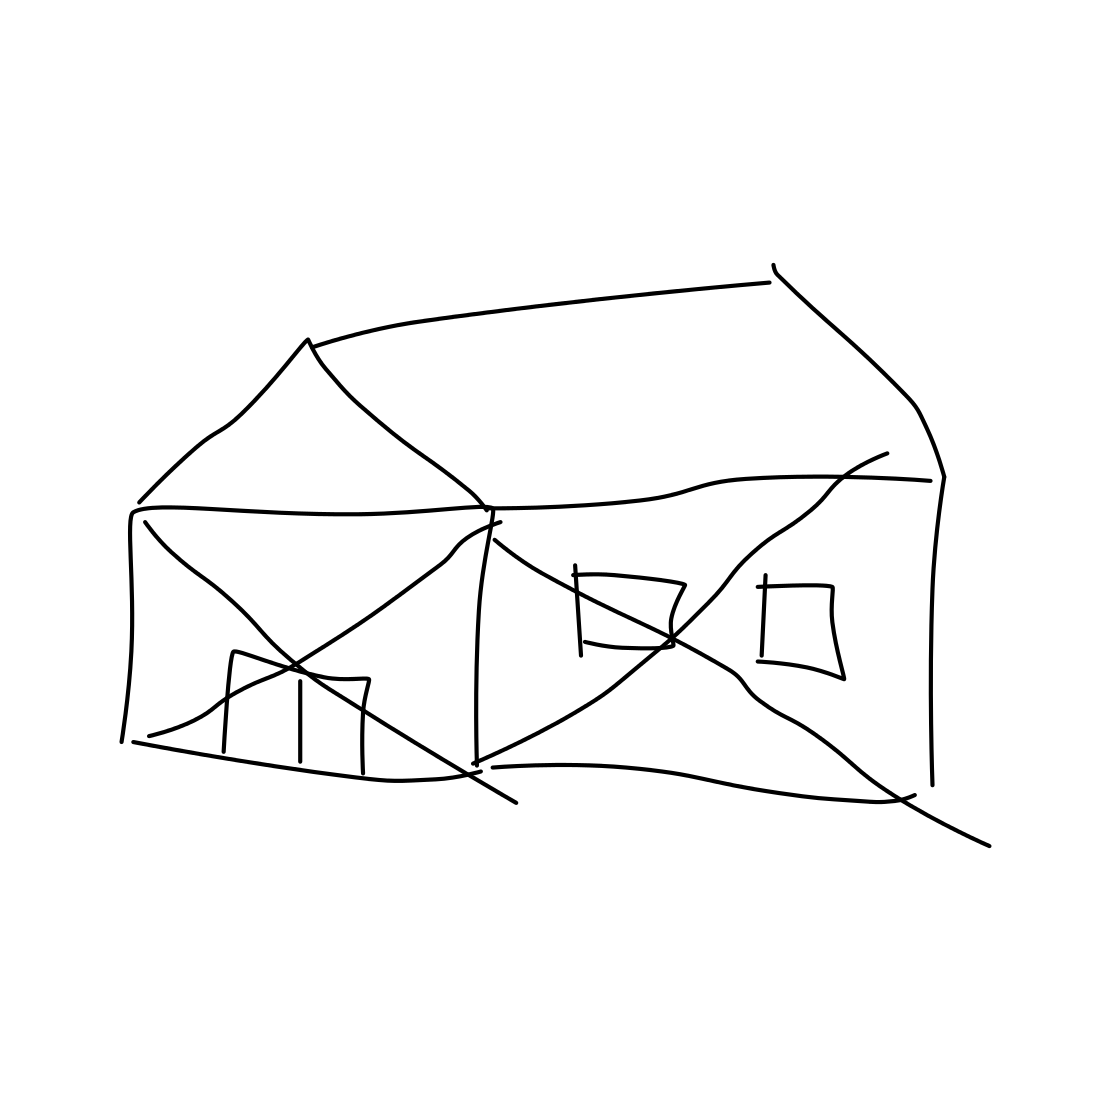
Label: barn